Question:
As show in the figure above I have .
The range of the slider is 1 to 10.
My requirement is to .
.
Same thing with negative button to change value to 3.5.
How can I accomplish this?
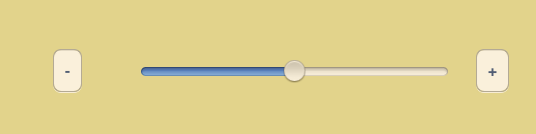
Answer: On tapPlusButton change the value of slider by adding 0.5 to current value like this.
'''
[self.slider setValue:self.slider.value+0.5];
'''